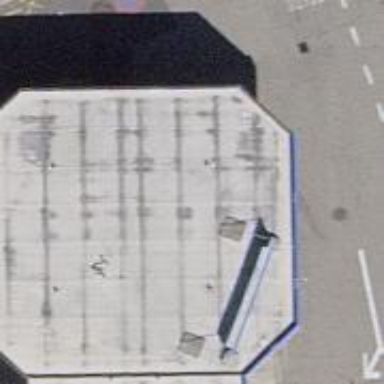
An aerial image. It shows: Fuel station.